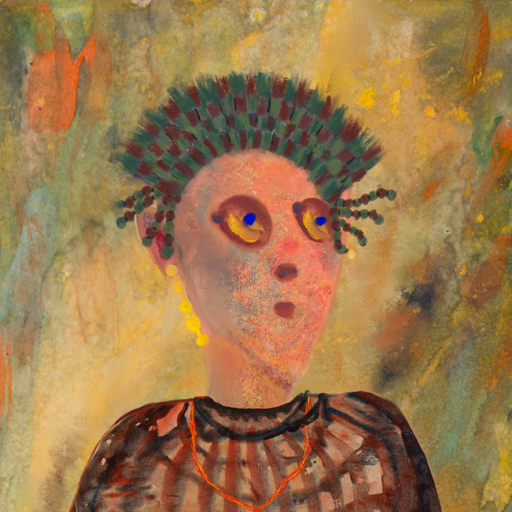
Background: Comrade, Head And Neck Side: Irani, Face Side: Mother_And_Son_Son, Bust: Orphan, Hair Side: Blank, Head Accessory: After_Raid_Crown, Second Necklace: Gypsy_Mother_2, Necklace: Orphan, Baby: Blank